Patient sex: F
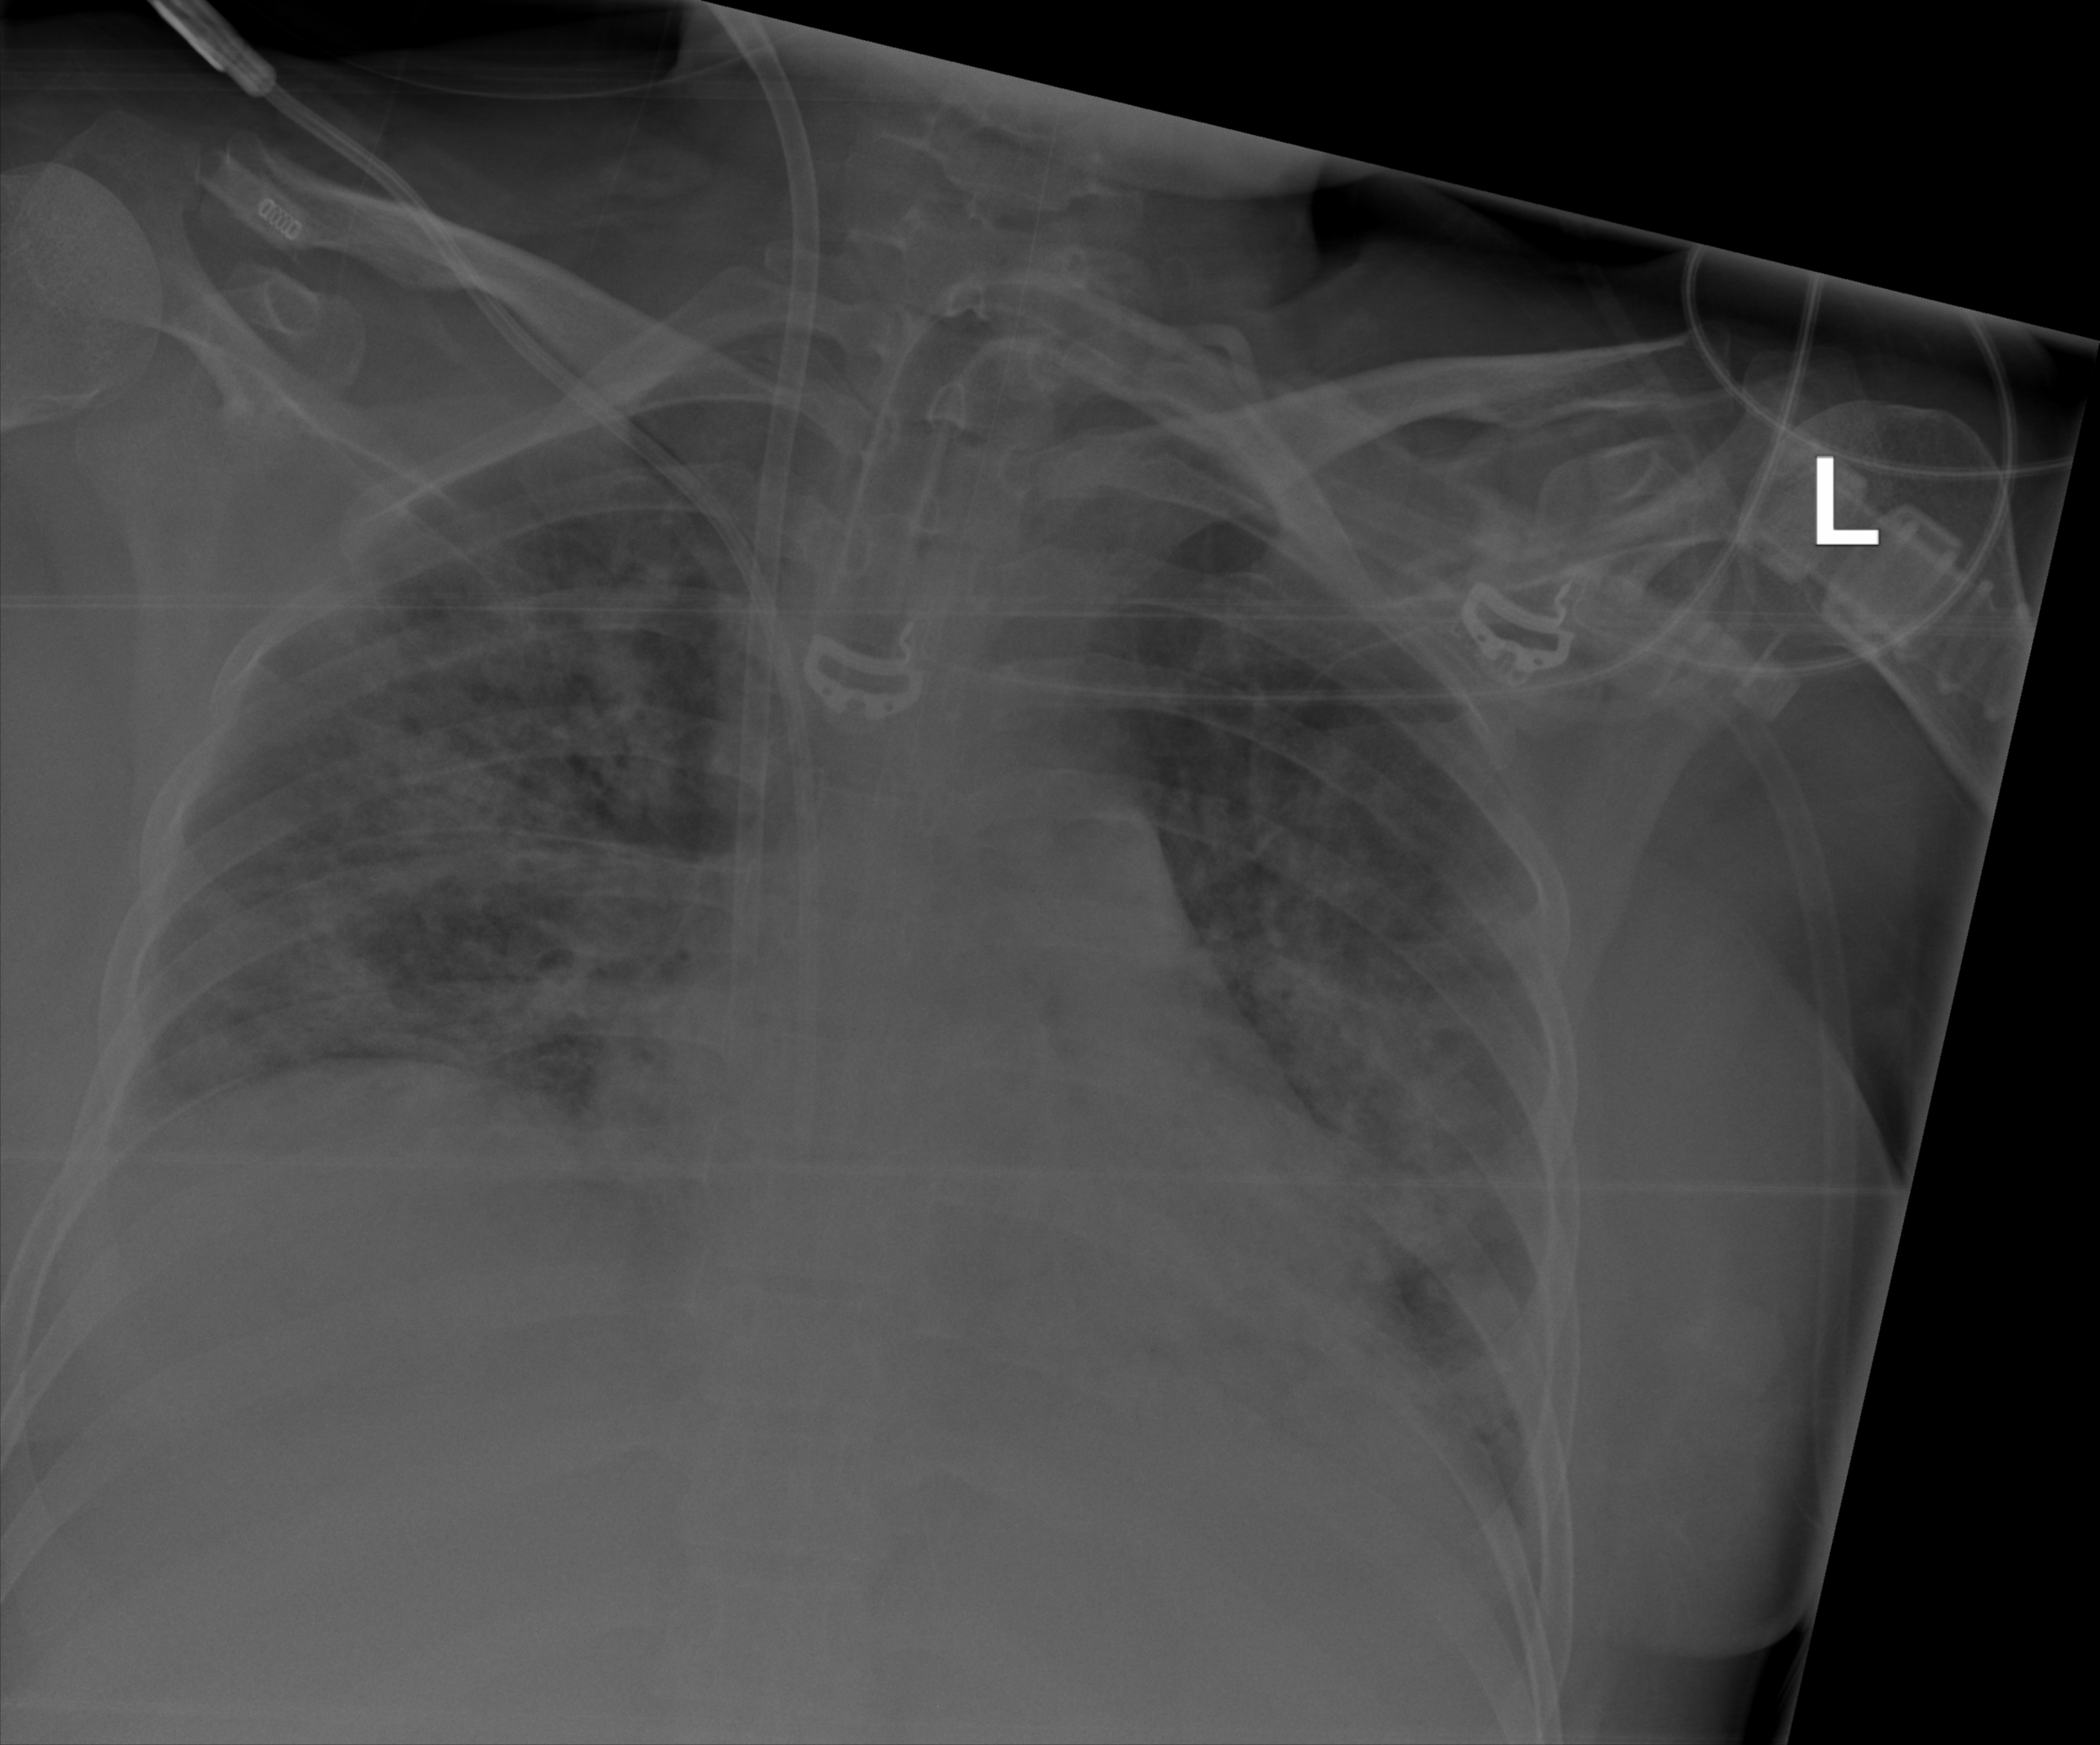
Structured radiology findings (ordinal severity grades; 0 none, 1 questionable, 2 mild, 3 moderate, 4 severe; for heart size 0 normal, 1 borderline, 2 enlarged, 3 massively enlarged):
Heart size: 0
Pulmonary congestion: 0
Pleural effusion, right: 0
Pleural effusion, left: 0
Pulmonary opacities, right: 3
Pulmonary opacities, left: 3
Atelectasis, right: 2
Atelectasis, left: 2